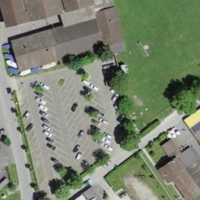
EUNIS habitat code: 55
Species observed at this site:
Senecio vulgaris
Taraxacum officinale
Motacilla alba
Veronica persica